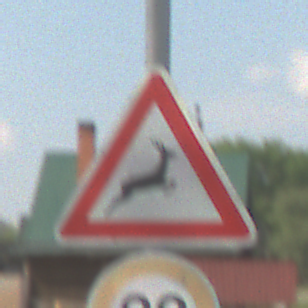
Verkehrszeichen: WildwechselLinks
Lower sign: Geschwindigkeit80
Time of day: MorningAfternoon
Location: Outdoor (Nature)
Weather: PartlyCloudy
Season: NotSpecified
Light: Natural